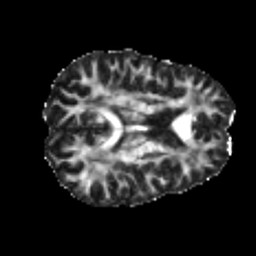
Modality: FA
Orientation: axial
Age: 24
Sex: male
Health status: healthy
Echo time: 0.074 s